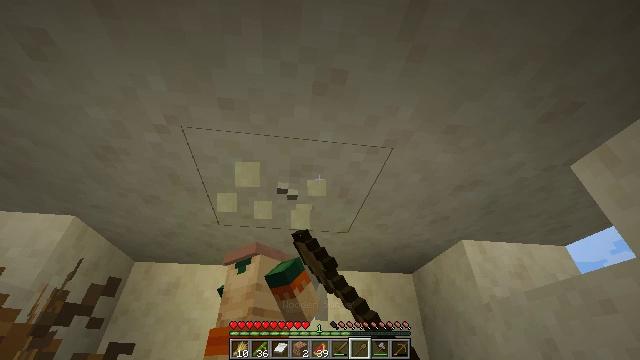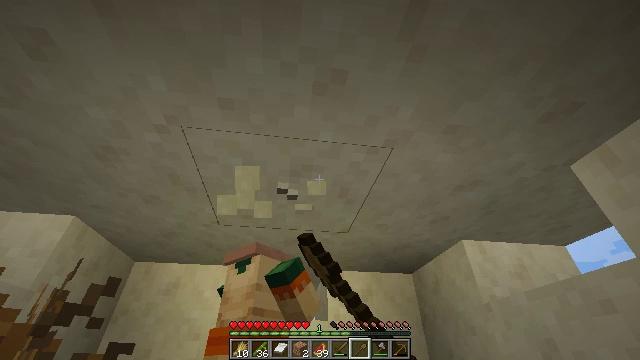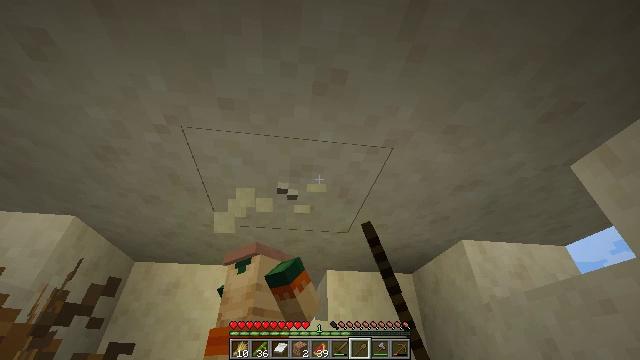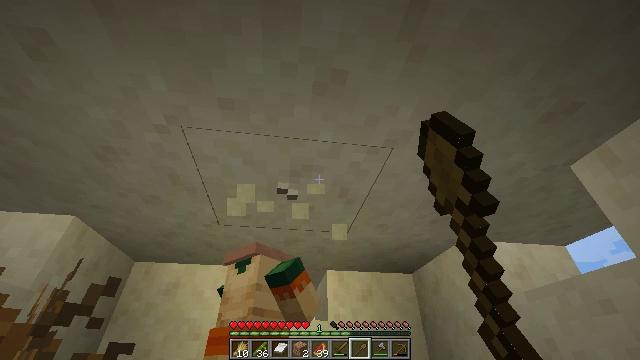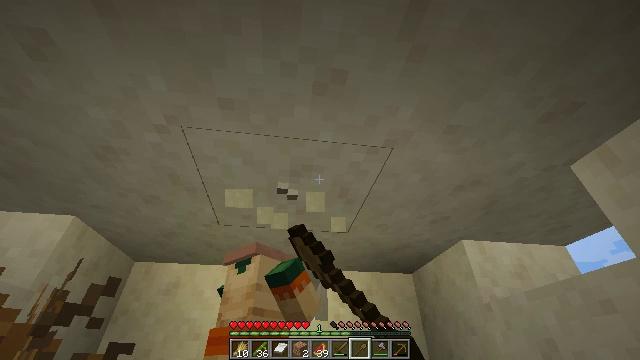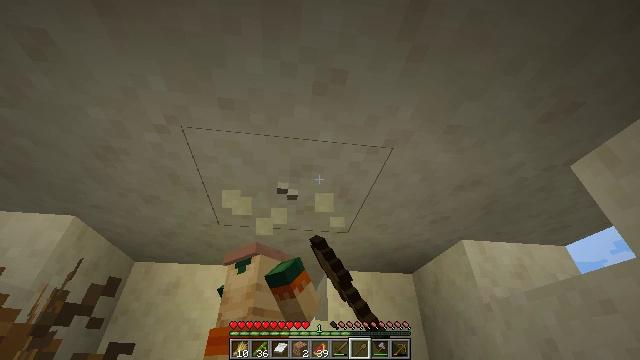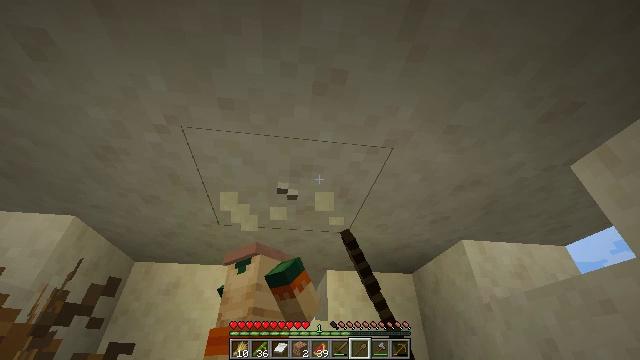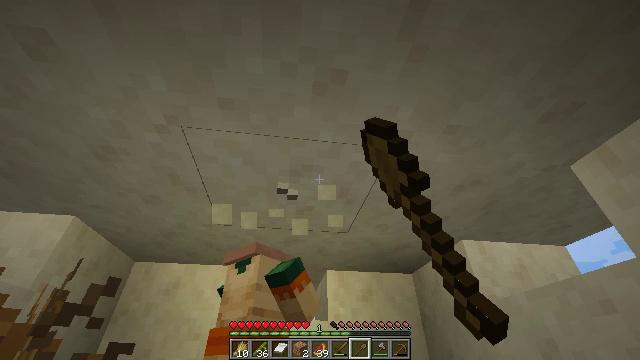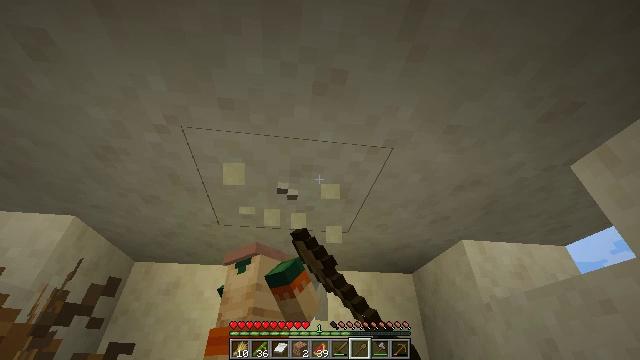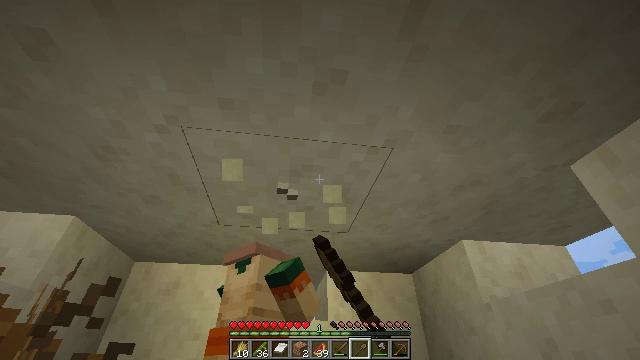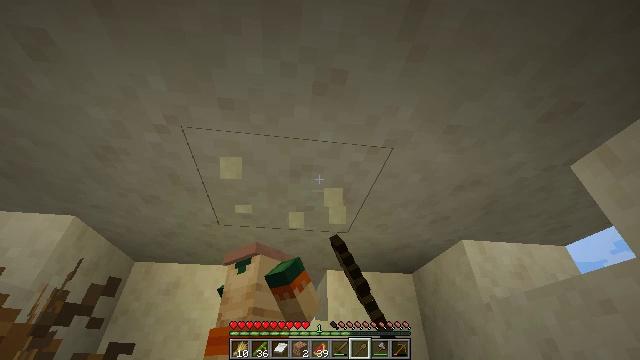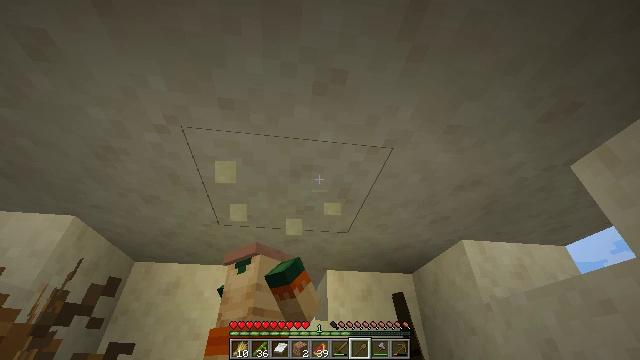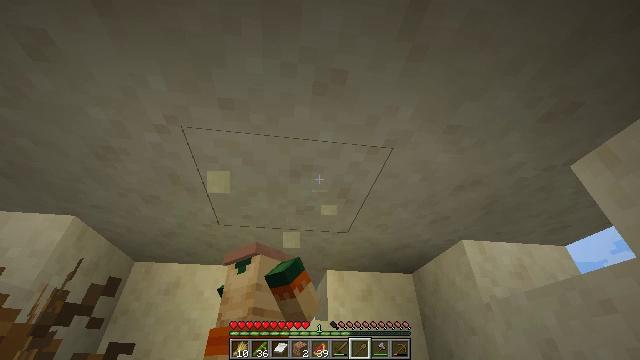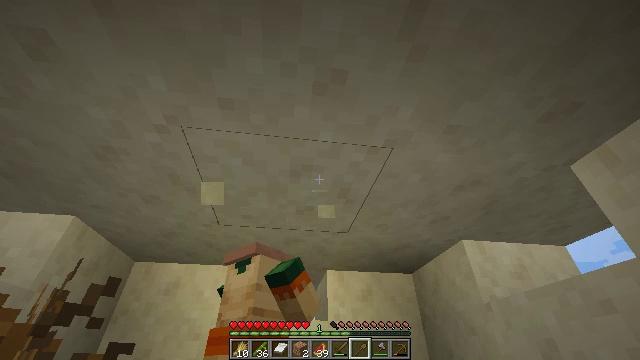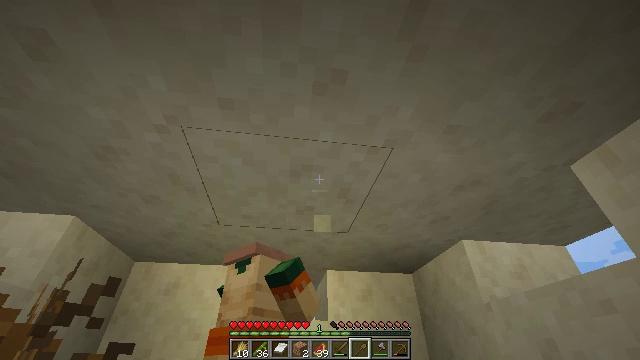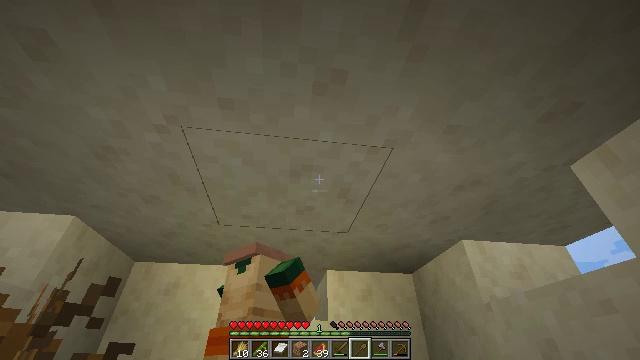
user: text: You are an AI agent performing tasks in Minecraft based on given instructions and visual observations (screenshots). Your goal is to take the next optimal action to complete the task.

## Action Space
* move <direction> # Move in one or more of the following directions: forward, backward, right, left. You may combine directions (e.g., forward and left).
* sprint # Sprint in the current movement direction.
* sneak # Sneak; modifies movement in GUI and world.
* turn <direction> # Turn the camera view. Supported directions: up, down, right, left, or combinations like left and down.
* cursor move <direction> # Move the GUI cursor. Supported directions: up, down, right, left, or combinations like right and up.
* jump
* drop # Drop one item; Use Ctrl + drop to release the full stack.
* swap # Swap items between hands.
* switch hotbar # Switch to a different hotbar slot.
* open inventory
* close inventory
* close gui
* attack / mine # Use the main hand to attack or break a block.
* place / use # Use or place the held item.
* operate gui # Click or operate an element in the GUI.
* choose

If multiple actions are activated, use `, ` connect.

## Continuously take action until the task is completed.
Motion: motion action
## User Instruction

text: Mine the smooth sandstone slab from the structure.
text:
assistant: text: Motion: attack / mine
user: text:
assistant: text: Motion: attack / mine
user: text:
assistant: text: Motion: attack / mine
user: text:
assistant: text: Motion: attack / mine
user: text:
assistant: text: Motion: attack / mine
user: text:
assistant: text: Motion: attack / mine
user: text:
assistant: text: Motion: attack / mine
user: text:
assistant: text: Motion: attack / mine
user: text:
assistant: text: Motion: attack / mine
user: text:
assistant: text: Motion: no_op
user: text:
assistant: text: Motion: no_op
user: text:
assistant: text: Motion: no_op
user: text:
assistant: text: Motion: no_op
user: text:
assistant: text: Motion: no_op
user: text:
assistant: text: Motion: no_op
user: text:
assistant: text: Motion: no_op
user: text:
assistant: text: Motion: no_op
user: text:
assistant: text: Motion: no_op
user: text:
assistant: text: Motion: no_op
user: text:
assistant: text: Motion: no_op
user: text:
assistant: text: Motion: no_op
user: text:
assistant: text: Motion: no_op
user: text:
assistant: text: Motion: no_op
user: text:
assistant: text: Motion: no_op
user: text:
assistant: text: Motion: no_op
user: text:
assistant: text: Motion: no_op
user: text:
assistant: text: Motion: no_op
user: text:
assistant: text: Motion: no_op
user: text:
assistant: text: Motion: no_op
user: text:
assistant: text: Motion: no_op